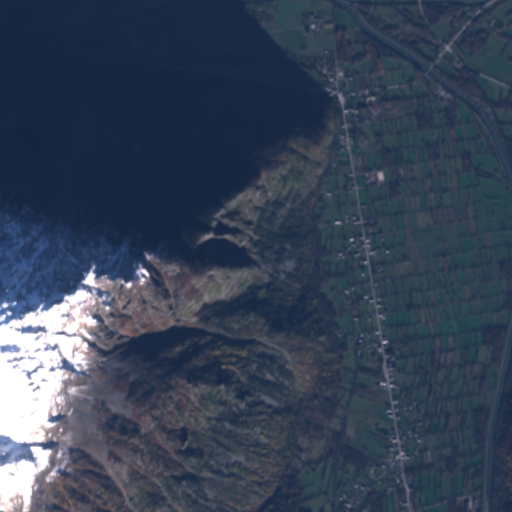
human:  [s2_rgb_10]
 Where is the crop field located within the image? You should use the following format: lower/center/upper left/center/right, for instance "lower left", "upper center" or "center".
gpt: The crop field is located in the upper left of the image.
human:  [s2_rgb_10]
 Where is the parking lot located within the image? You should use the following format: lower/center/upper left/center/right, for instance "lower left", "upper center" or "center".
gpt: The parking lot is located in the upper center of the image.
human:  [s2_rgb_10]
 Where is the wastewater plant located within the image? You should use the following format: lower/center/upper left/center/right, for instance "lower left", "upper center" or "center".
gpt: The wastewater plant is located in the lower right of the image.
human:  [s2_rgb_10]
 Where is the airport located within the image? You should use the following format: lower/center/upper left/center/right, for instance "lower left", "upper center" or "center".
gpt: There is no airport in the image.